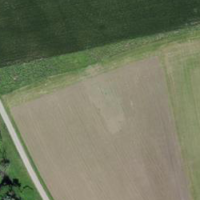
EUNIS habitat code: 52
Species observed at this site:
Prunella vulgaris